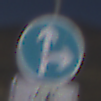
Verkehrszeichen: VorgeschriebeneFahrtrichtungGeradeausOderRechts
Zusatzzeichen unten: EinspurigeFahrzeugeFrei6
Umgebung: Outdoor, Nature
Tageszeit: Midday
Wetter: Clear
Licht: Natural
Jahreszeit: NotSpecified
Kontrast: HighContrast